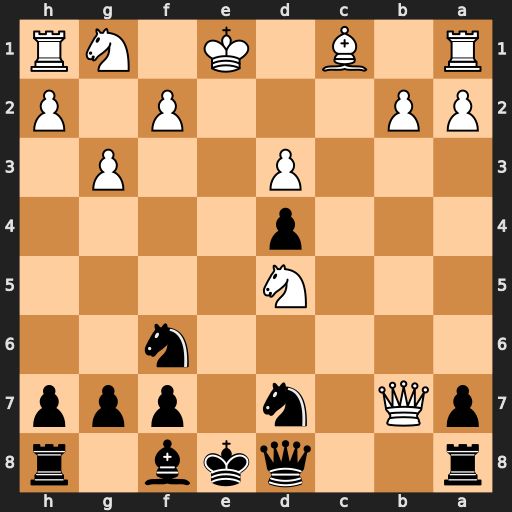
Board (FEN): r2qkb1r/pQ1n1ppp/5n2/3N4/3p4/3P2P1/PP3P1P/R1B1K1NR
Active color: b
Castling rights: KQkq
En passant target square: -
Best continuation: Qa5+ Bd2 Qxd5 Qxd5 Nxd5